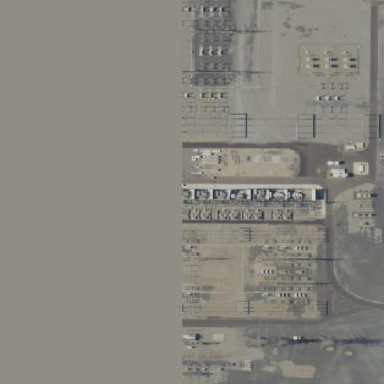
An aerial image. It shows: Outdoor distribution level power substation.